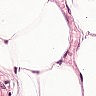
Metastatic tissue present: no